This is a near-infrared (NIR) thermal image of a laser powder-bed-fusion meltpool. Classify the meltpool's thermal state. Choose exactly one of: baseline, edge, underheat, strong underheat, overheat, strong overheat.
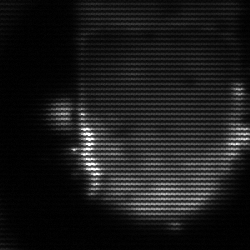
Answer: baseline